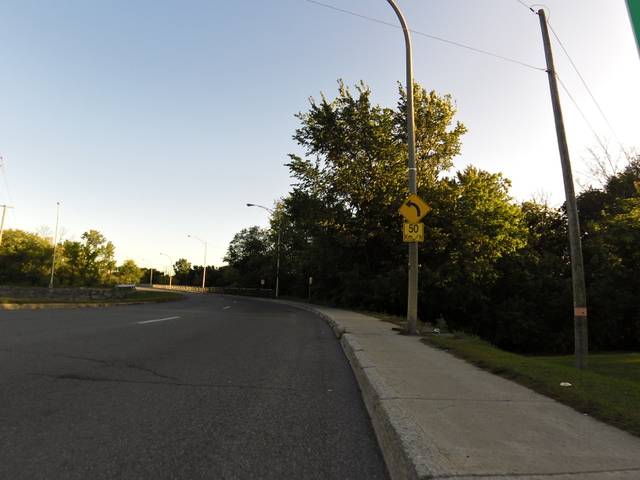
Region: Canada
Coordinates: 45.443, -75.714